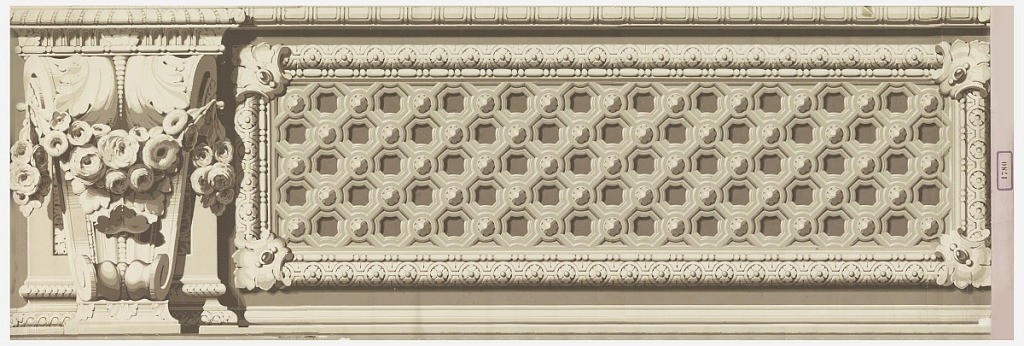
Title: Dado
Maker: Delicourt et Cie, French, 1838 - 1860
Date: ca. 1855
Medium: Block printed on handmade paper
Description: Realistically rendered architectural moldings and ornaments including an inset coffered panel and a floral swag suspended from volute. Printed in grisaille.